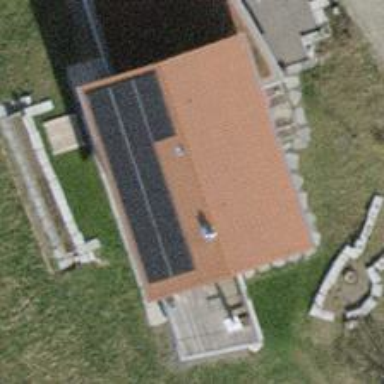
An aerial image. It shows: Small solar photovoltaic panel generator on the roof.